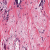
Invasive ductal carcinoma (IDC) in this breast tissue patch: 0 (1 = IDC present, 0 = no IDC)